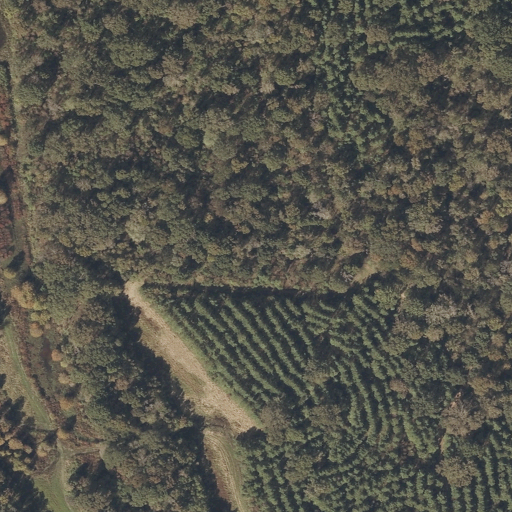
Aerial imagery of island in Alabama named Parker Island containing deciduous forest, woody wetlands, evergreen forest, mixed forest, and herbaceous wetlands